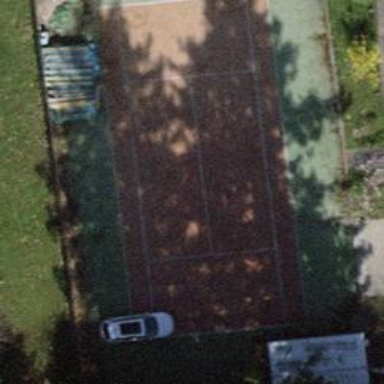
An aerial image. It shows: Tennis court on pitch designated for leisure land.